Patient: sex M, age 60
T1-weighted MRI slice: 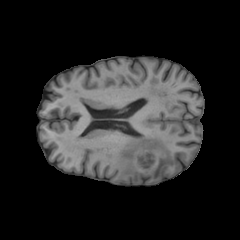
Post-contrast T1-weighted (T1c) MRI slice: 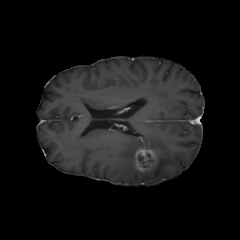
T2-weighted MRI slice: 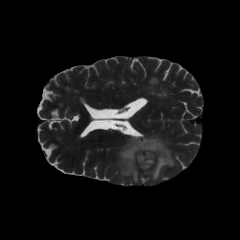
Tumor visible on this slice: yes
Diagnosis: Glioblastoma, IDH-wildtype
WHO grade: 4